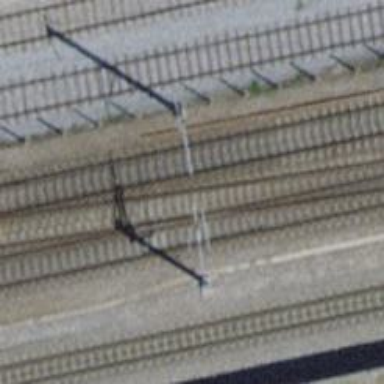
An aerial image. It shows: Single railway track with electrified contact line.